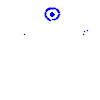
Particle: pion